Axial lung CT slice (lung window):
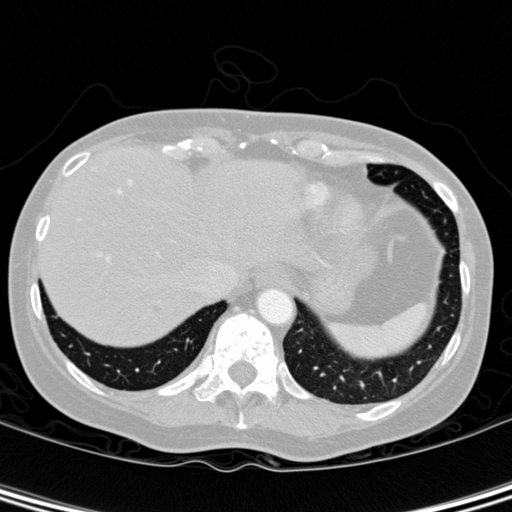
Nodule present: no